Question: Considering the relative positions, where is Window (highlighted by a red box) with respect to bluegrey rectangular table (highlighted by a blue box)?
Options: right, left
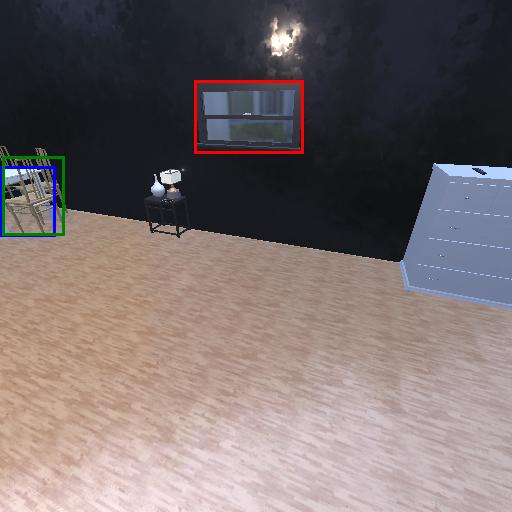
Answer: right